Question: In what way my Python script can get text string with name of an image, currently selected in Image Node? I guess is right to do using custom Node Label, but can't find any snippet, which describes method.

Script must work globally, even if no any node selected, if possible.
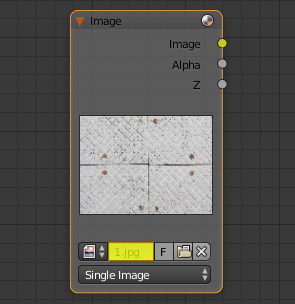
Answer: Hope this helps you out:
'''
nodes = material_slot.material.node_tree.nodes
texture_node = nodes.get('Image Texture')
if texture_node is None:
texture_node = nodes.new(type='ShaderNodeTexImage')
#texture_node.image = image
# Get the image name
texture_name = texture_node.image.name
# Set the node name / label to image name
texture_node.name = texture_name
texture_node.label = texture_name
'''
if you want to get an existing node but you have multiple Texture Nodes, you could probably iterate trough all nodes and find all nodes of type "TEX_IMAGE" and set the name
EDIT:
I have seen you just added a picture, and you are not working with textures, sorry about that
Same principle as above goes for Image nodes though
'''
bpy.data.scenes['Scene'].node_tree.nodes['Image'].image.name
'''